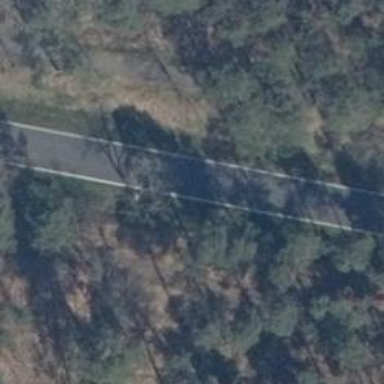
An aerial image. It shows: Secondary road with asphalt surface.